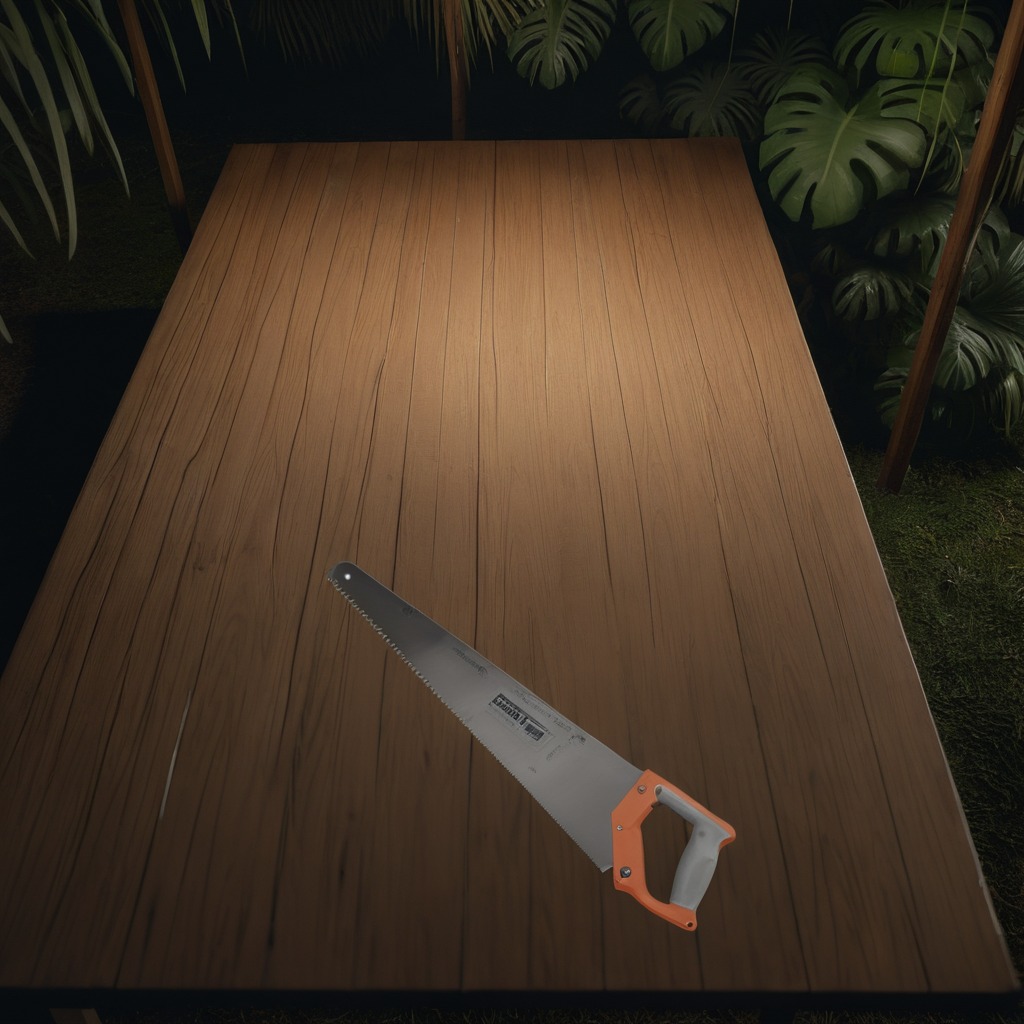
A metal saw is lying on the wooden table inside a jungle field workshop tent at night.